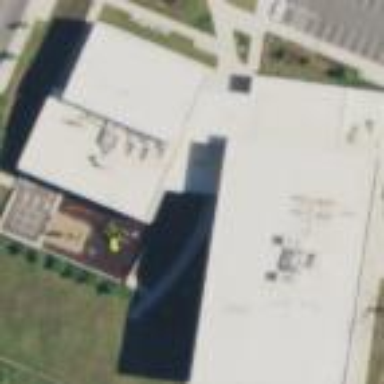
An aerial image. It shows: School building.